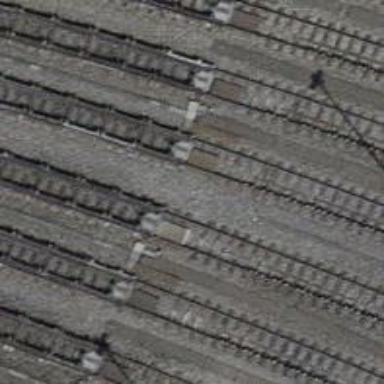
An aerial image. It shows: Railway yard with 1 track. It features beam retarder for controlling the speed of the trains.